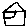
Label: house